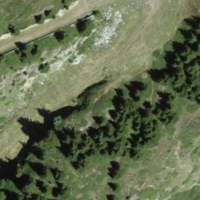
EUNIS habitat code: 41
Species observed at this site:
Marmota marmota
Nucifraga caryocatactes
Falco tinnunculus
Melanargia galathea
Turdus merula